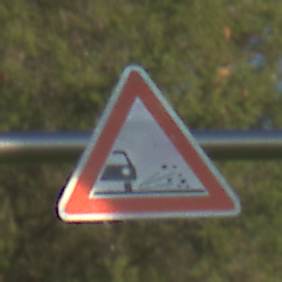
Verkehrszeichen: SplittSchotter
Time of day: MorningAfternoon
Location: Outdoor (Nature)
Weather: PartlyCloudy
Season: NotSpecified
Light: Natural